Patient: sex F, age 68
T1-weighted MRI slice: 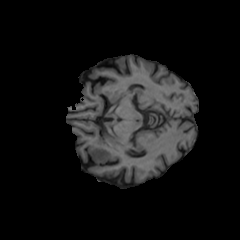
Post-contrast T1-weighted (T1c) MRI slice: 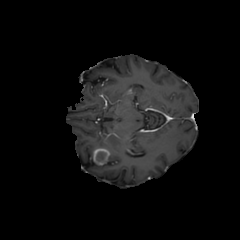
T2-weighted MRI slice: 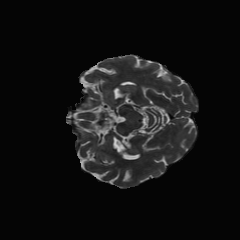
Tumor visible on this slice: yes
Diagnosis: Glioblastoma, IDH-wildtype
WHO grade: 4